Field crop: tomato
Growth stage: 2
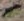
Species: solanum